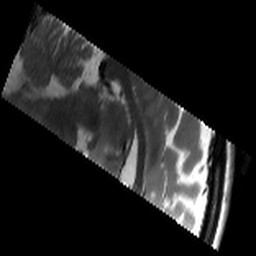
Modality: T2w
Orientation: sagittal
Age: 20
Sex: female
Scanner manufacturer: siemens
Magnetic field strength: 3 T
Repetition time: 8.02 s
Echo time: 0.08 s